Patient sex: F
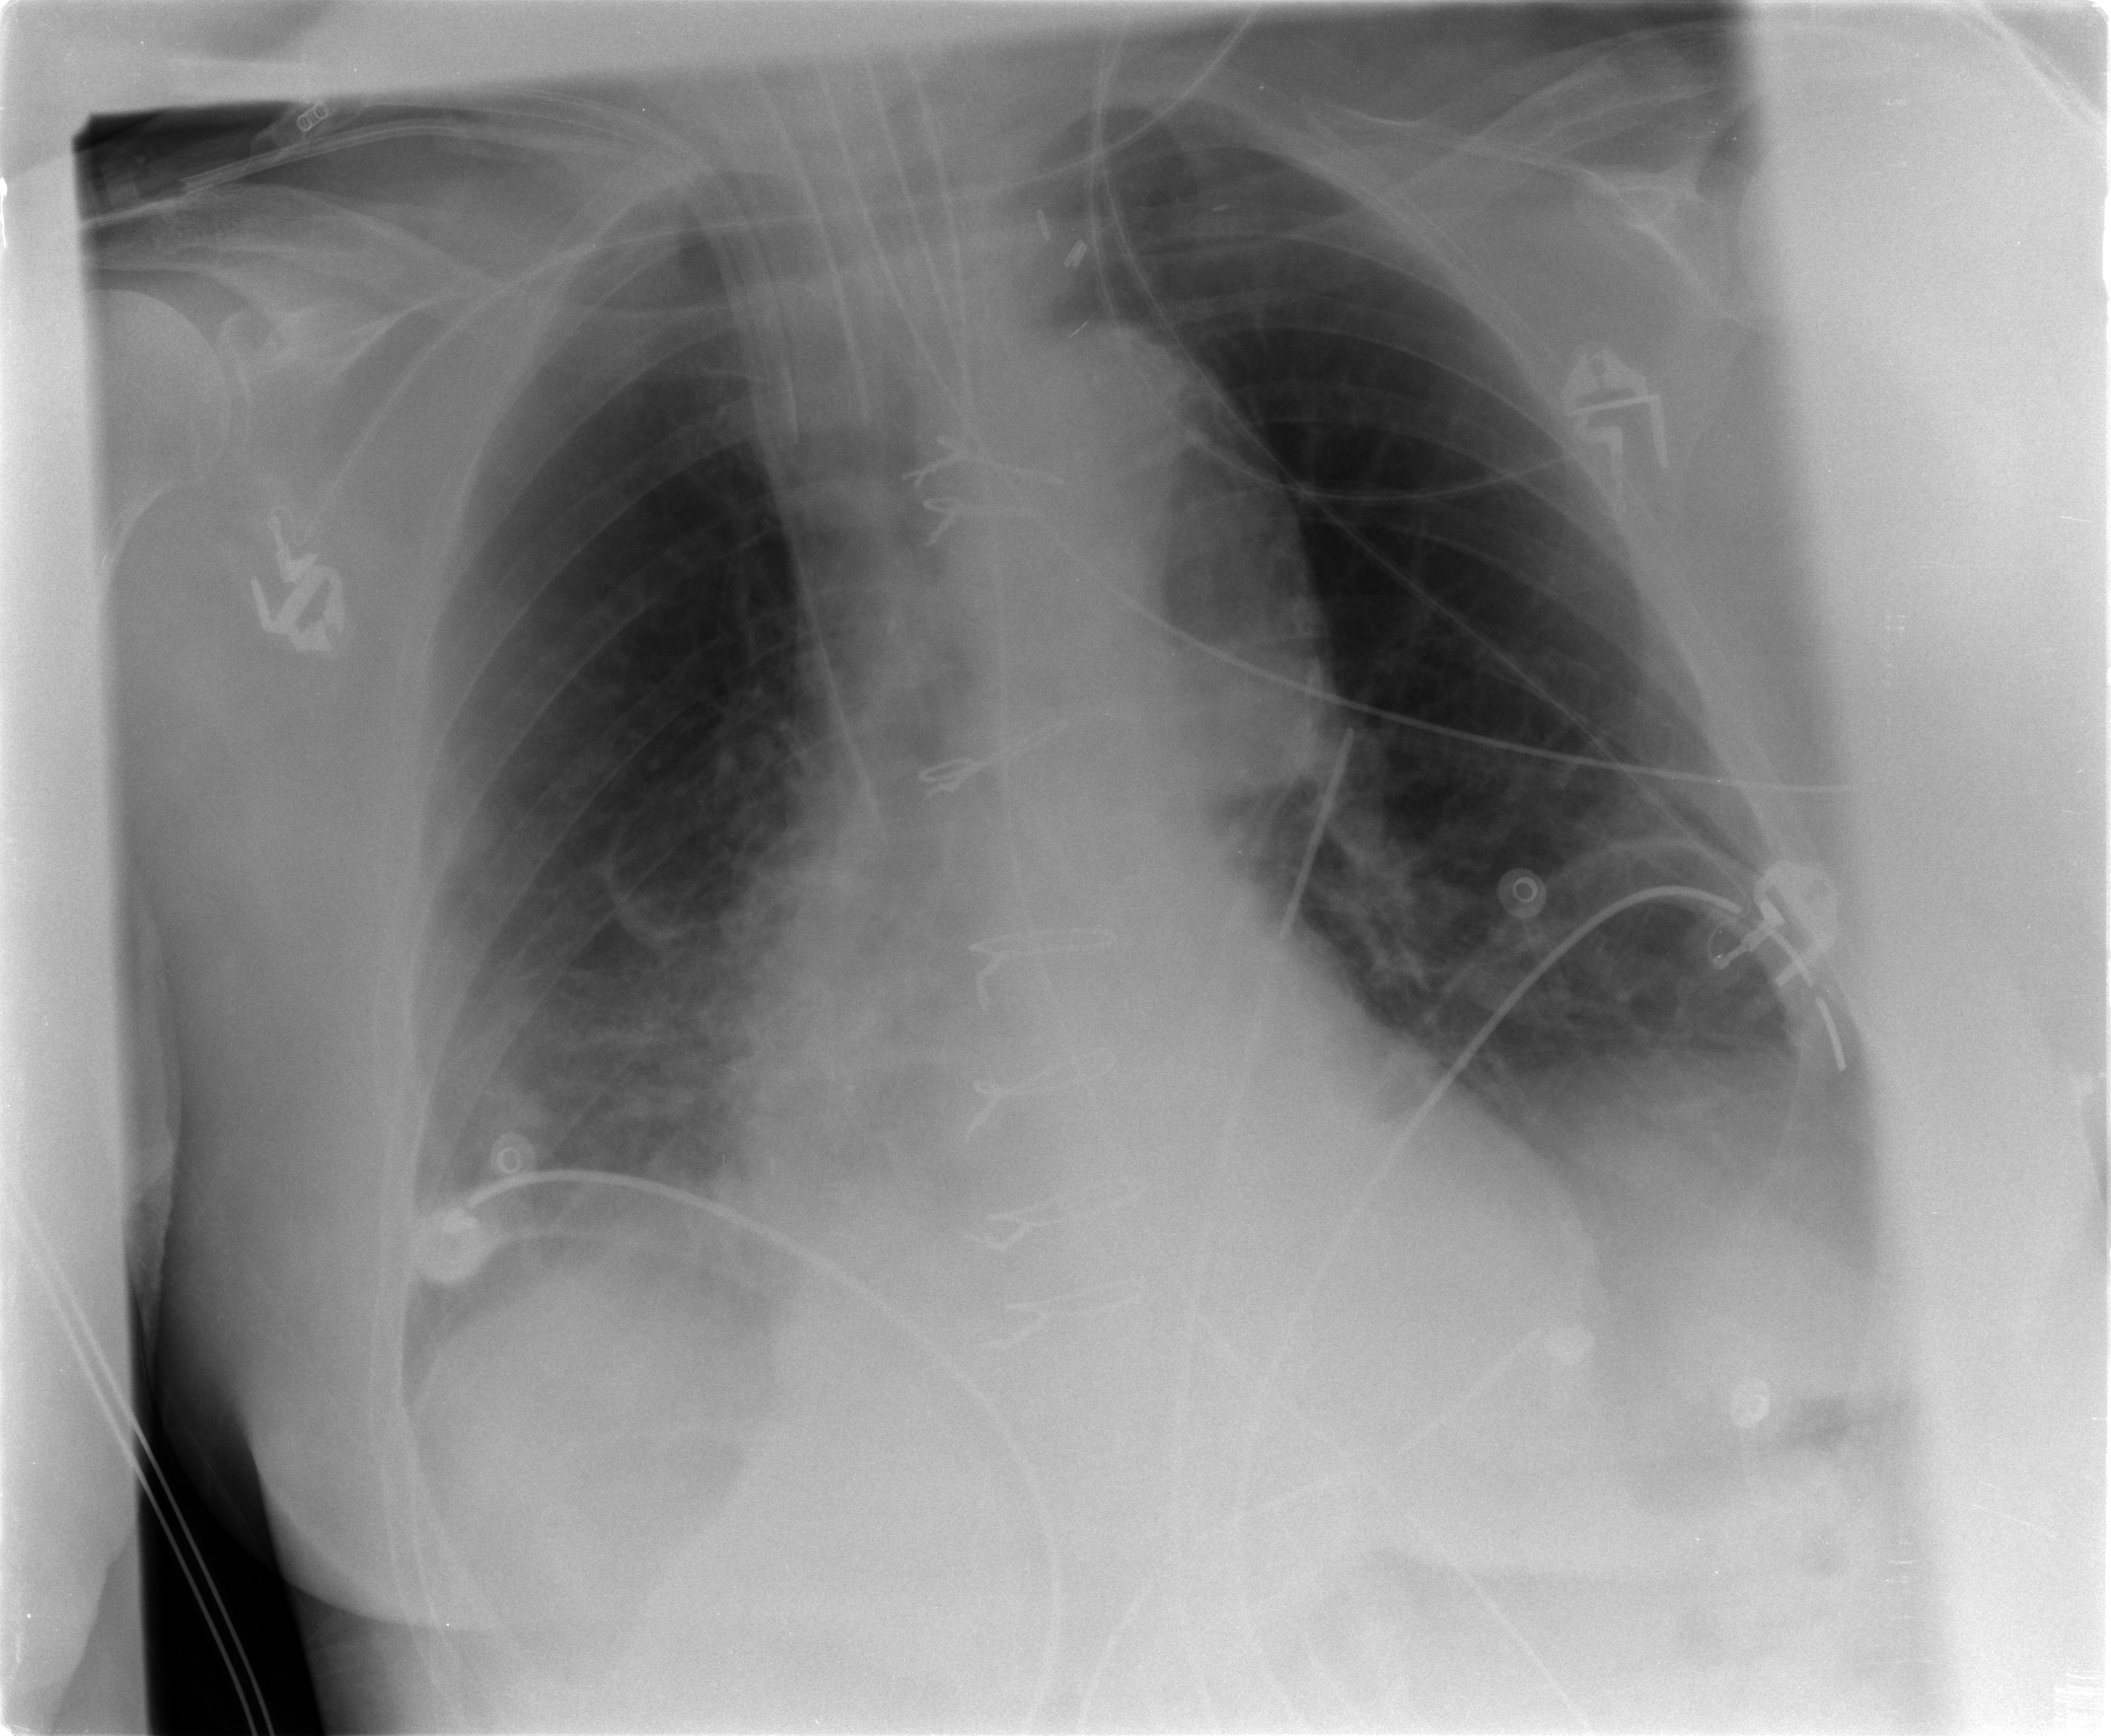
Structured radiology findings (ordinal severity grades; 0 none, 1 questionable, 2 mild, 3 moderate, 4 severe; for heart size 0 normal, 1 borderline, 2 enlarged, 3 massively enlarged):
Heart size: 0
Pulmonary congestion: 0
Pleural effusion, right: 0
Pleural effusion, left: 0
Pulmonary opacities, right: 2
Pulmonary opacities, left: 0
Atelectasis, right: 0
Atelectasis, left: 2